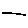
Label: line